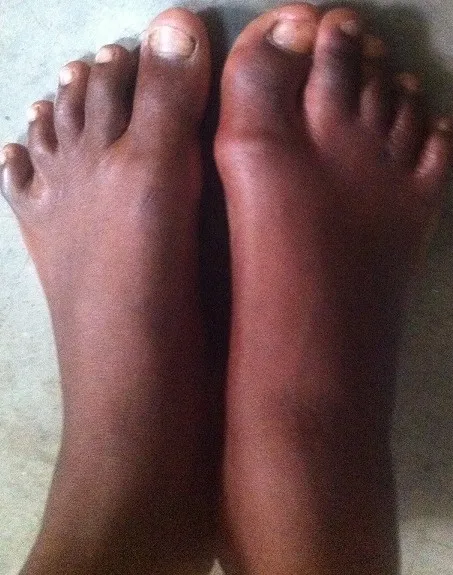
Hallux valgus of the right great toe.
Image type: medical_photograph (skin_photograph)